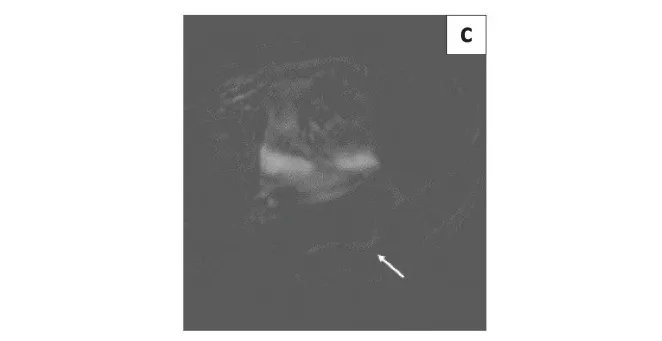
(c) The leak was highlighted in the subtracted image (arrow).
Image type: radiology (mri)